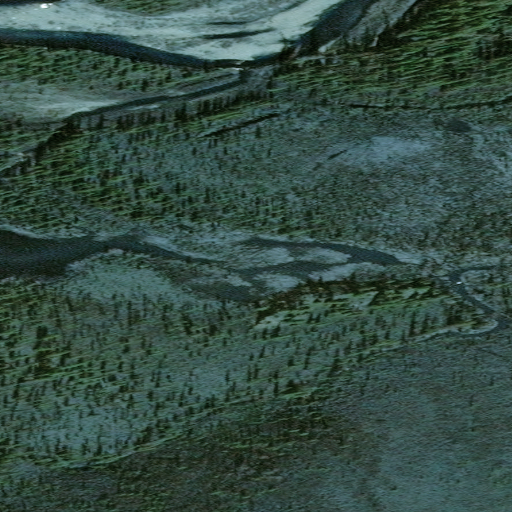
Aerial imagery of valley in Alaska named Ina Gulch containing only unknown